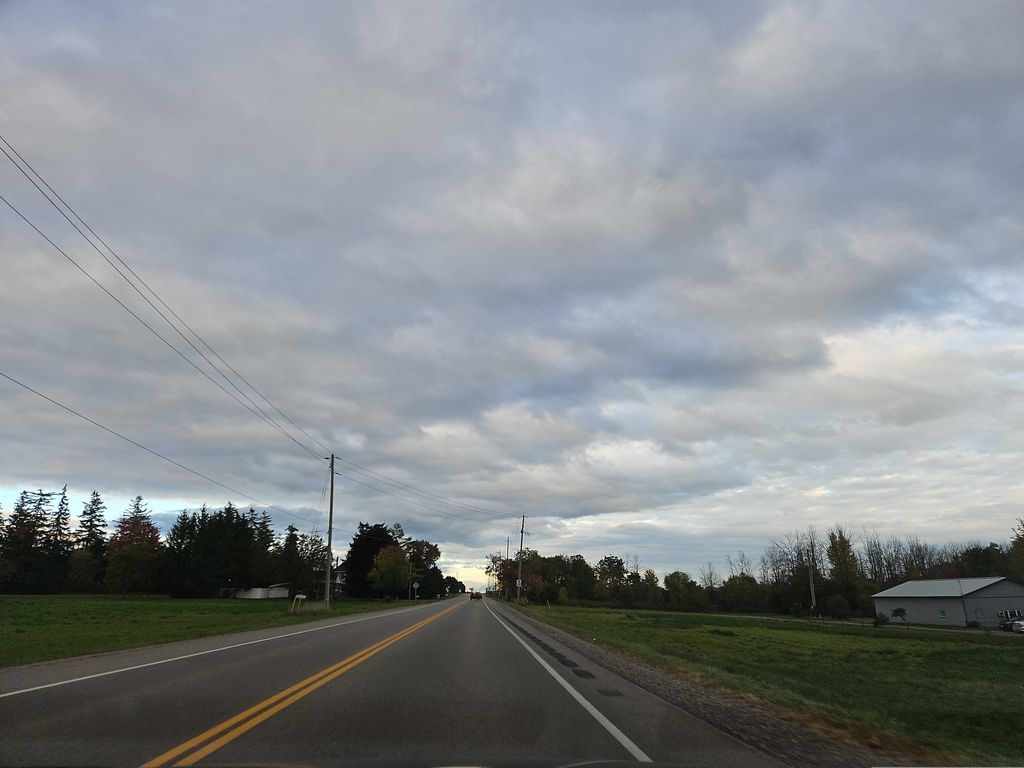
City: kitchener-waterloo